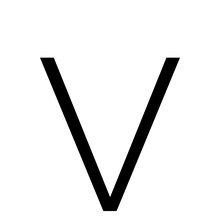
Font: Poppins-ExtraLight